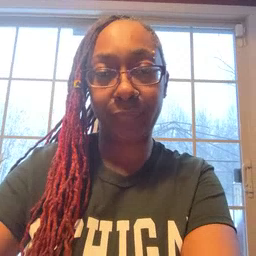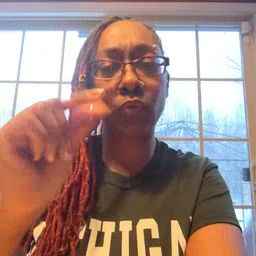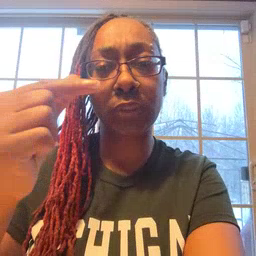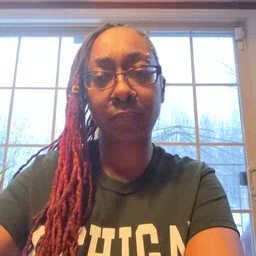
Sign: green